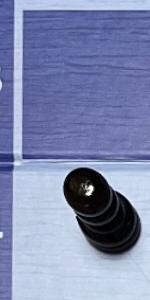
Label: Pawn_Black